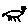
Label: cat